Question: Recently i have launched one flash online gaming portal and its working perfectly. The major issue with the site is the site comes perfectly in Chrome, Opera, IE but in Firefox and Safari the jQuery CSS sliding menu is not coming properly. Its merging with the top div. Please refer this link and see the header part you will come to know the actual issue.
See below picture:

<URL>
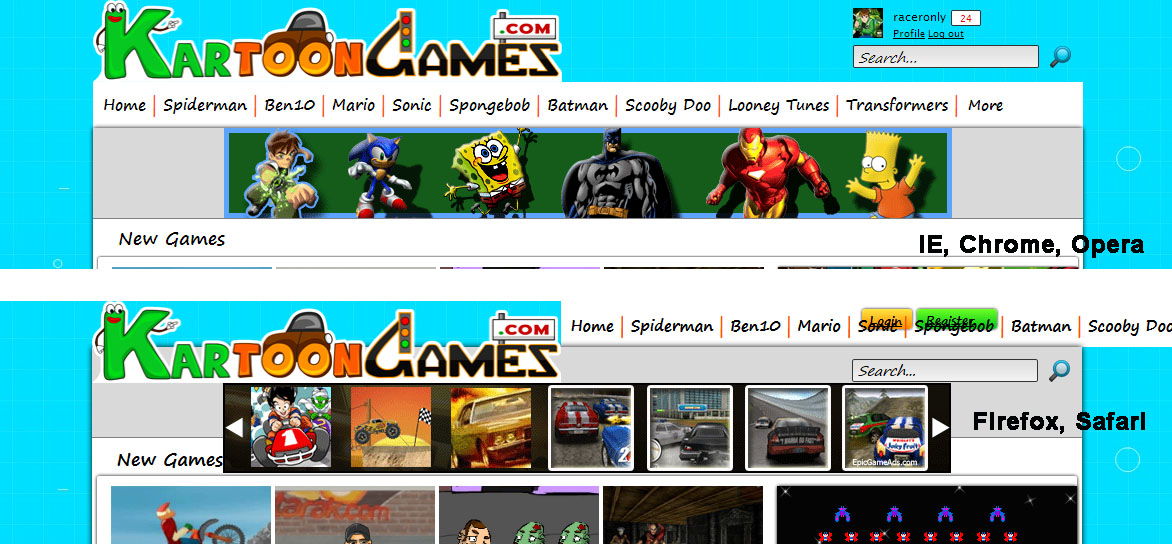
Answer: Add 'clear: both' to the .menu_container:
'''
.menu_container {
background-color: #FFF;
width: 100%;
overflow: auto;
clear: both;
}
'''